Question: I'm trying to remote debug using visual studio 2012 and windows server 2008 not R2. I recieve the following error when setting up the remote debugger.
Has anyone else been able to install 2012 remote debugger on Windows server 2008 that is not R2?
This is the full error message after I hit configure remote debugging.

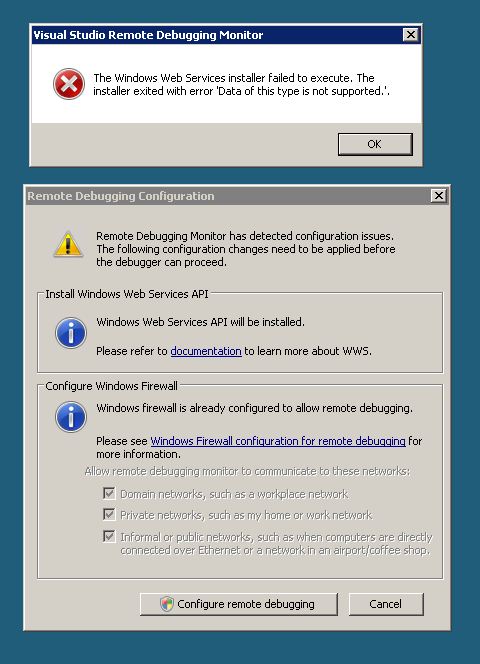
Answer: According to <URL> remote debugging is not supported on Windows Server 2008.